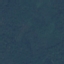
Label: Forest